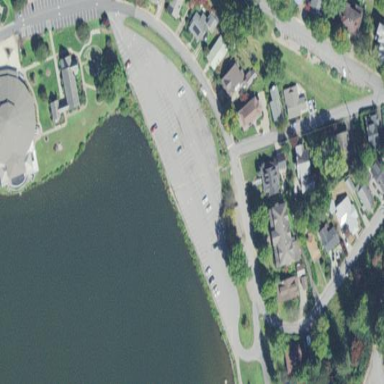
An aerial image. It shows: Parking space.